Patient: sex M, age 64
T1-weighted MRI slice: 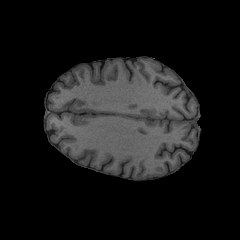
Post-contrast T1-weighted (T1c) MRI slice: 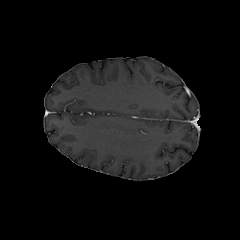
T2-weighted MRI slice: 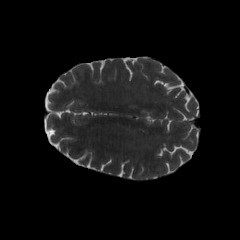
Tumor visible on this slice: no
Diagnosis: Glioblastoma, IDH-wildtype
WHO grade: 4